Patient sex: M
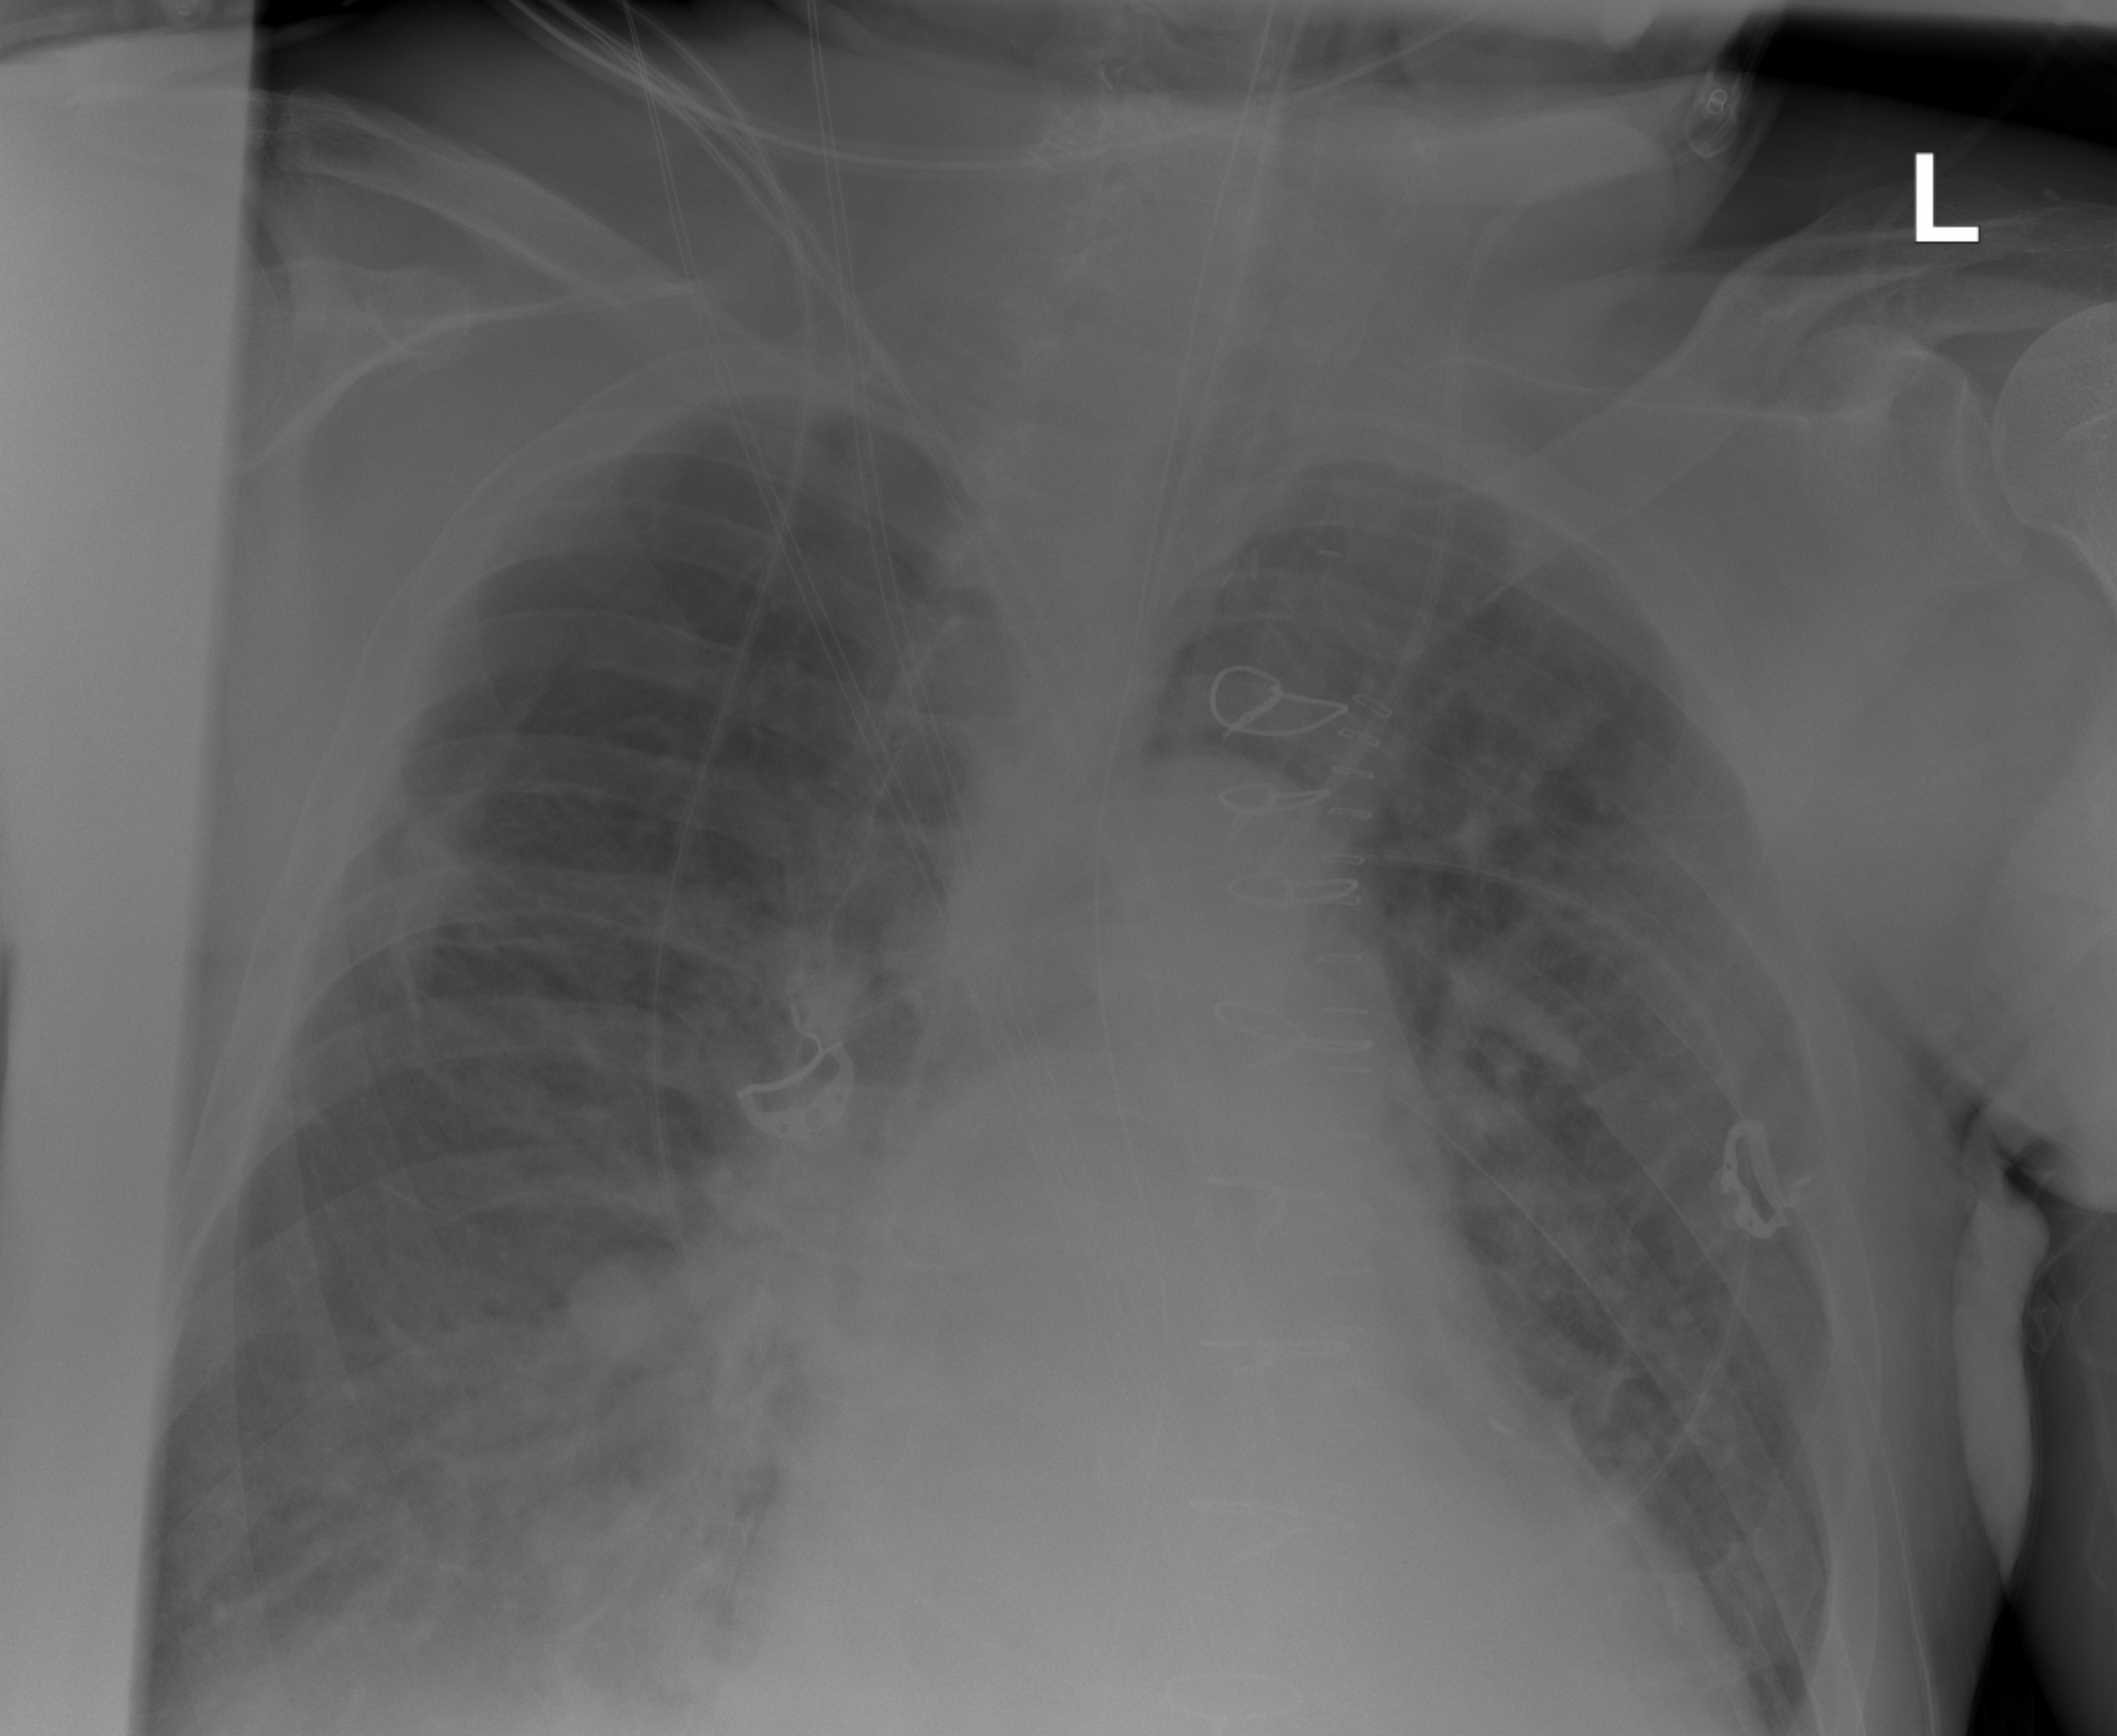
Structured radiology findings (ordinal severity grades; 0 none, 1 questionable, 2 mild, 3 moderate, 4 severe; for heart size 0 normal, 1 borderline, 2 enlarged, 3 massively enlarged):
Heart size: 2
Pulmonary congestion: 2
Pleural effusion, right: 0
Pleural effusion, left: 0
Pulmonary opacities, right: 0
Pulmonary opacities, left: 0
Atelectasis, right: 2
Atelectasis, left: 0